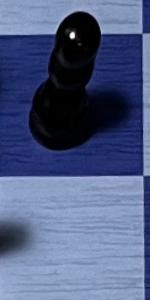
Label: Empty